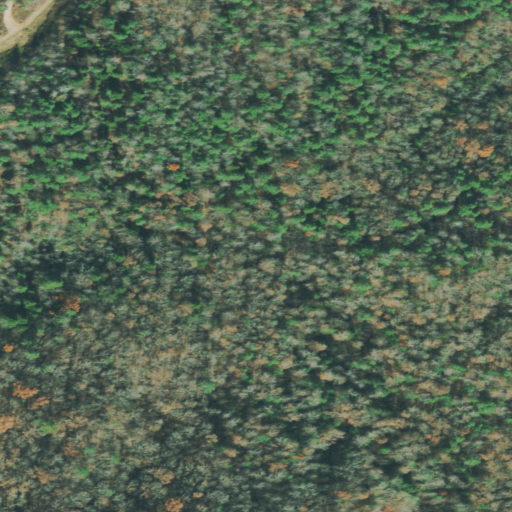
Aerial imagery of valley in Tennessee named Cecil Hollow containing mixed forest, deciduous forest, and shrub